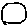
Label: circle